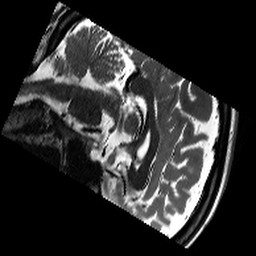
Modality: T2w
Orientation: sagittal
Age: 31
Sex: female
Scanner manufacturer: siemens
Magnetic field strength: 3 T
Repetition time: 11.39 s
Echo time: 0.09 s